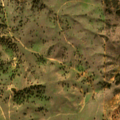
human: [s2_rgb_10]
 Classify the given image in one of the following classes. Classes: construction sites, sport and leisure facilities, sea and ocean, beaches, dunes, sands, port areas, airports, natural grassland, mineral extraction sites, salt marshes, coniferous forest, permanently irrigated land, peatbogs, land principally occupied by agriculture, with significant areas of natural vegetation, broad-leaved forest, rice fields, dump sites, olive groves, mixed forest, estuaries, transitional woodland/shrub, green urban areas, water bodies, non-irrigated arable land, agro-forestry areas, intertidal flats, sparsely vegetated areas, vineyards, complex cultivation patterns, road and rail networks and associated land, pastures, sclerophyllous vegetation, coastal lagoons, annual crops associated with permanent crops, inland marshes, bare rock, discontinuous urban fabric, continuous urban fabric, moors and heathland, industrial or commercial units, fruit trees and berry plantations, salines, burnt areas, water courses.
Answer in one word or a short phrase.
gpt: pastures, annual crops associated with permanent crops, agro-forestry areas, broad-leaved forest